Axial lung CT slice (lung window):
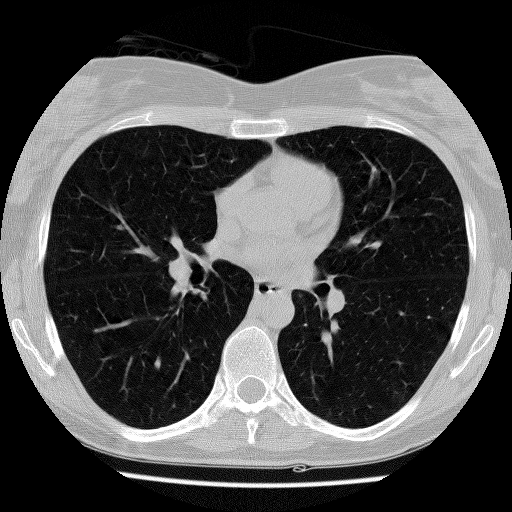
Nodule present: no